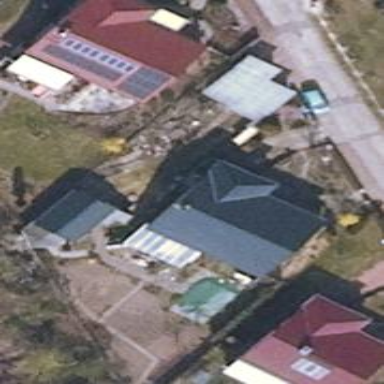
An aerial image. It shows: Detached building.